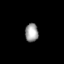
Tissue: skin
Cell type: Others
Senescence score: 0.7004
Nuclear area (px): 237
Mean DAPI intensity: 158.207